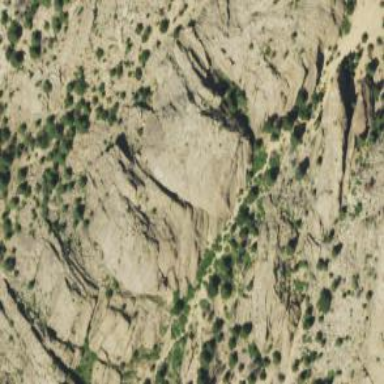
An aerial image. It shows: Crag for climbing on bare rock.